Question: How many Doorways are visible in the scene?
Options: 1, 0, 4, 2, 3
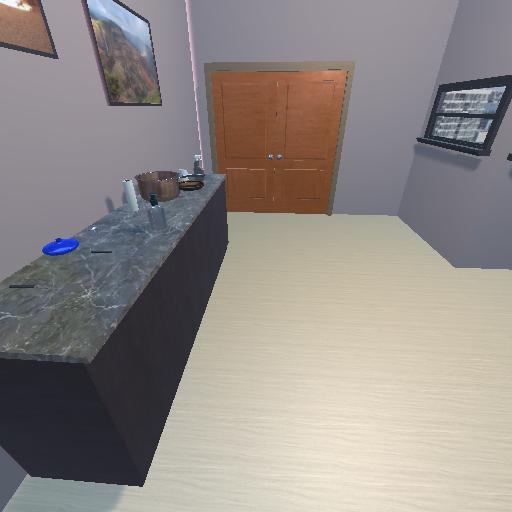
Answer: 1